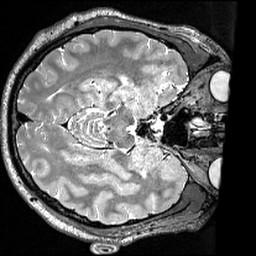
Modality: T2w
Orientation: axial
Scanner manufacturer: siemens
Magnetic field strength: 3 T
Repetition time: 3 s
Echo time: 0.418 s